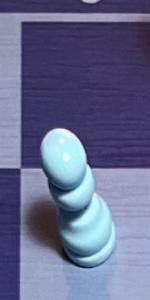
Label: Pawn_White